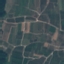
Label: PermanentCrop